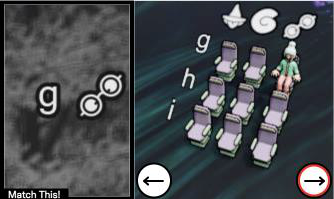
Task: seats
Answer: yes